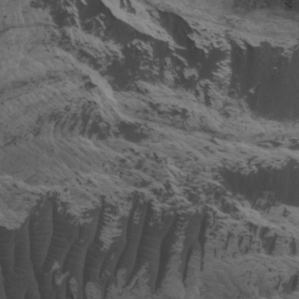
Label: non_frost